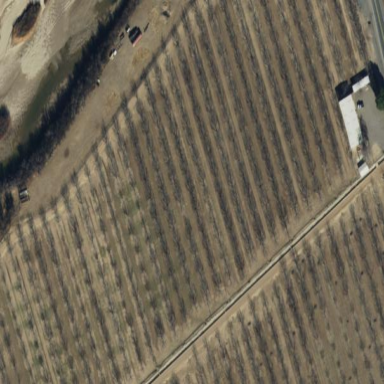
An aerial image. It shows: Orchard.